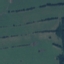
Land use / land cover class: Pasture